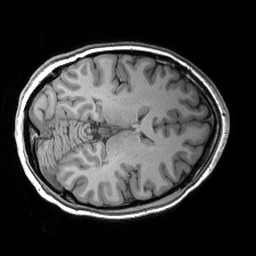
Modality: T1w
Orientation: axial
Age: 26
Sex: female
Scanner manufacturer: siemens
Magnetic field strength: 3 T
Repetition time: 2.53 s
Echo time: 0.00299 s